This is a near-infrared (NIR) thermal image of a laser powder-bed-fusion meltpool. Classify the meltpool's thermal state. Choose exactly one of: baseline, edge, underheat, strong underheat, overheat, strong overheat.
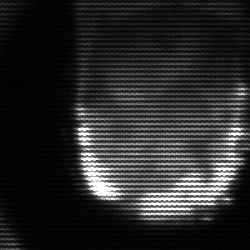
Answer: baseline